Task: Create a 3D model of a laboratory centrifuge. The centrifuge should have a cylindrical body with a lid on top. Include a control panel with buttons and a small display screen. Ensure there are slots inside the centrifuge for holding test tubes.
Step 525:
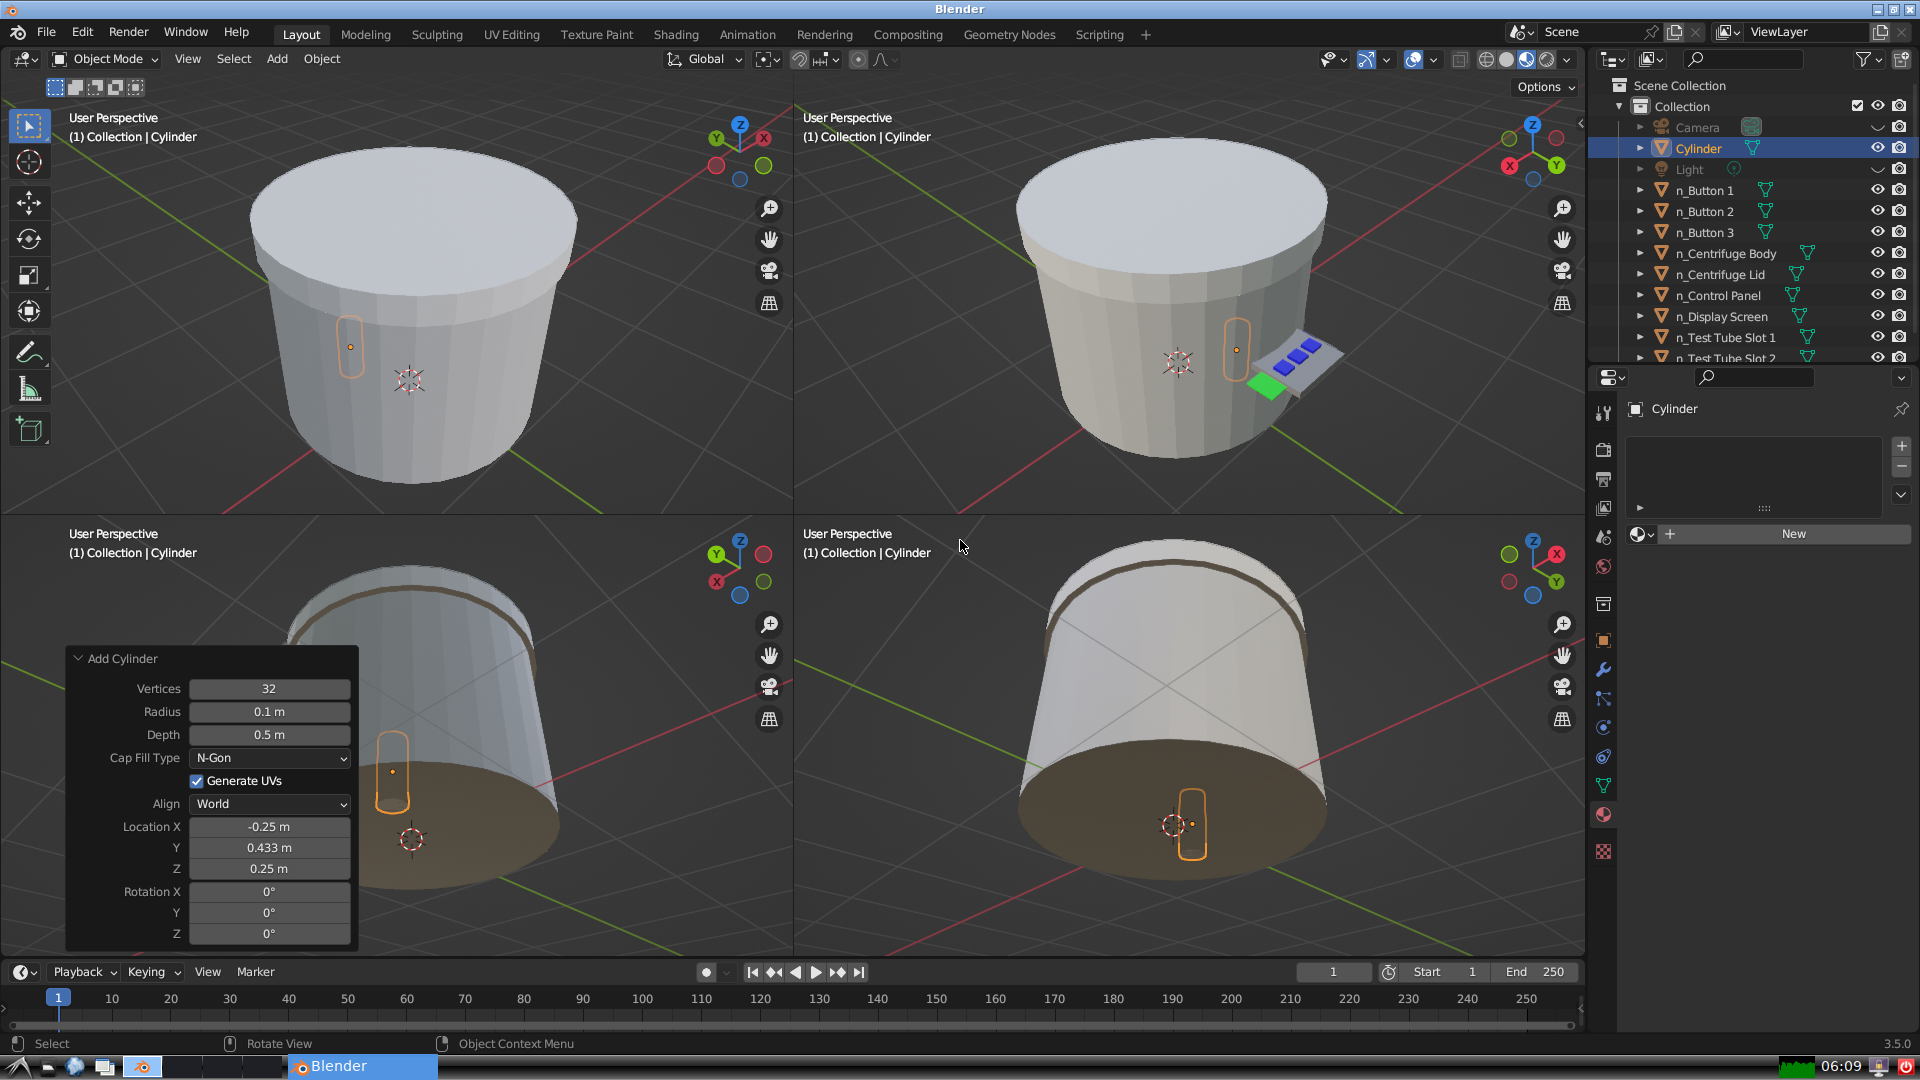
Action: {"mouse_move": [1608, 631]}